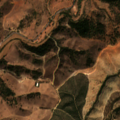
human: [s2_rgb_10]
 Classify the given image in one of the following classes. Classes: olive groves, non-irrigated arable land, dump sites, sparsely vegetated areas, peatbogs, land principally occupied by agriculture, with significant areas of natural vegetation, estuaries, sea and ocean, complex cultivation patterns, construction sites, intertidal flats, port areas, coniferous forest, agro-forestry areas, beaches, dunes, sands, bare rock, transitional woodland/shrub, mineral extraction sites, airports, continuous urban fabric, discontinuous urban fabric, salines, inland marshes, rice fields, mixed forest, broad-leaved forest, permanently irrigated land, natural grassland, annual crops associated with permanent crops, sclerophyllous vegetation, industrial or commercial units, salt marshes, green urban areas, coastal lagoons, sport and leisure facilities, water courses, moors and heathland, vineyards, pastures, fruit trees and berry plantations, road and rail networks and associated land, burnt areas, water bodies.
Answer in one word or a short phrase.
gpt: non-irrigated arable land, complex cultivation patterns, land principally occupied by agriculture, with significant areas of natural vegetation, agro-forestry areas, broad-leaved forest, transitional woodland/shrub